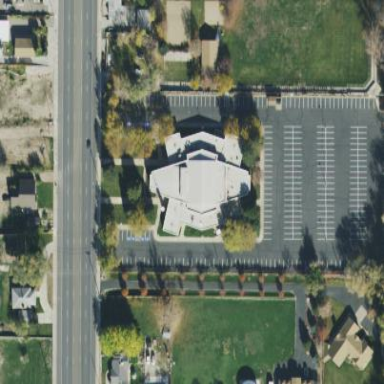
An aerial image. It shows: Church which is place of worship.